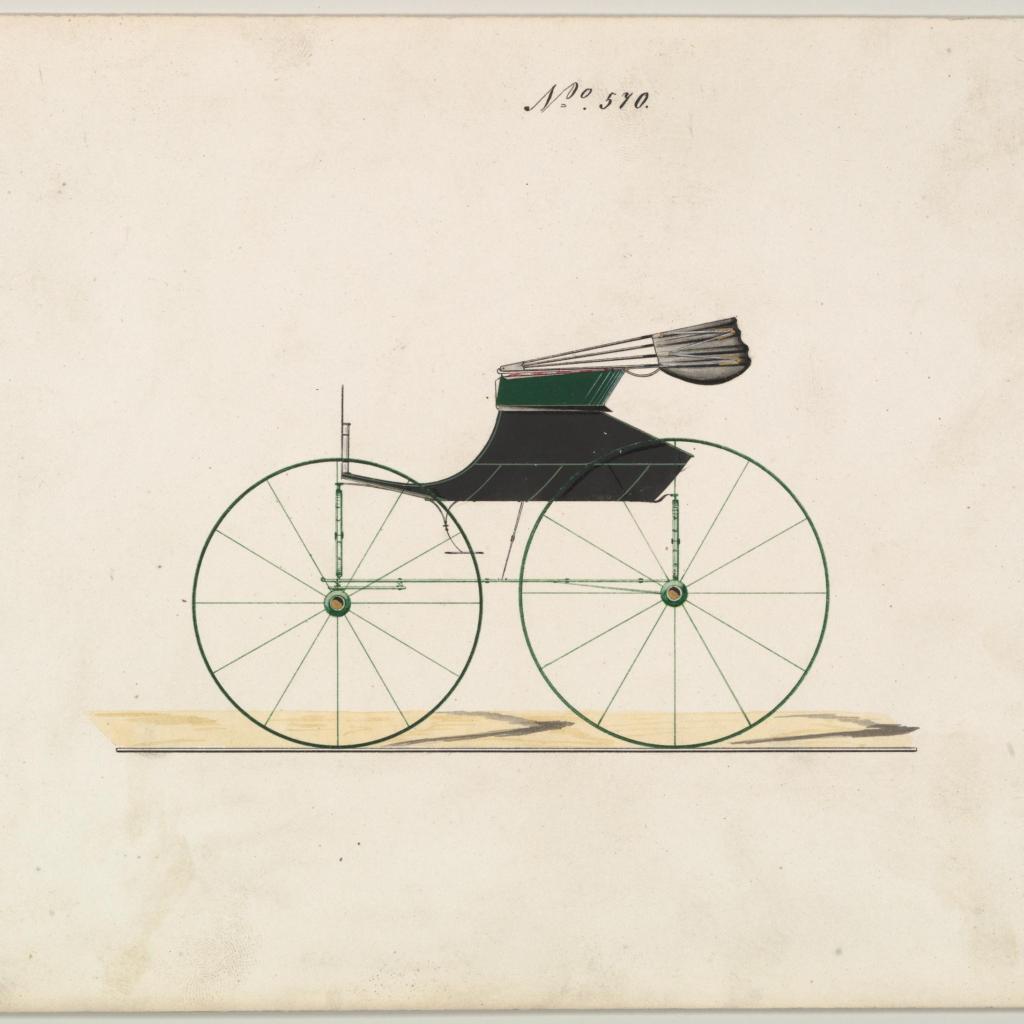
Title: Newport Wagon #570
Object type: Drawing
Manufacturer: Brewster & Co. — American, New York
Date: ca. 1865
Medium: Pen and black ink, watercolor and gouache with gum arabic and metallic ink
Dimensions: sheet: 6 1/2 x 9 1/8 in. (16.5 x 23.2 cm)
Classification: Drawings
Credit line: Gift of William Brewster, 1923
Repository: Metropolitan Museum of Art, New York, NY